Interaction volume radius: 10 \u00c5
Interaction volume height: 30 \u00c5
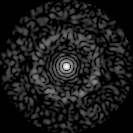
Disorder parameter: 0.8368